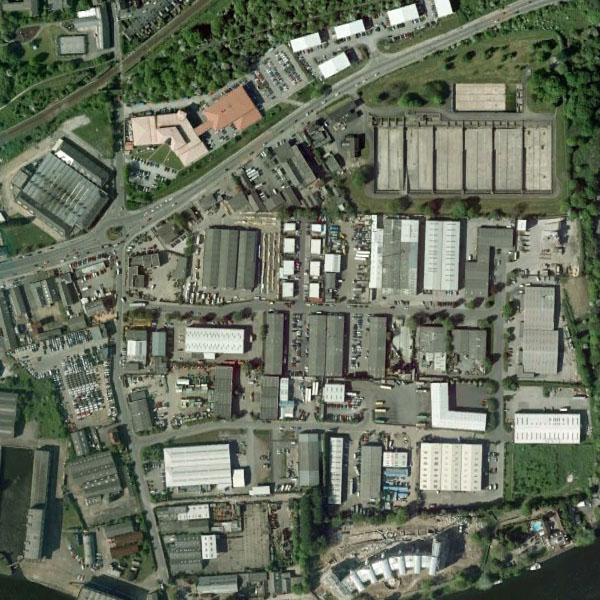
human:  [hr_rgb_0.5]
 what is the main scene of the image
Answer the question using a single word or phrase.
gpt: dense residential